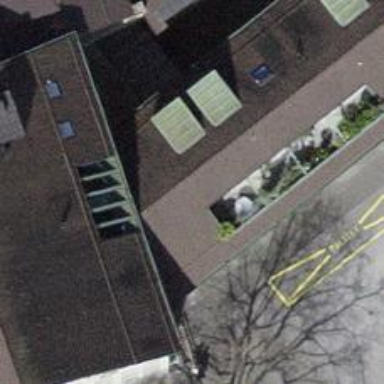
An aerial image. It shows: Café.